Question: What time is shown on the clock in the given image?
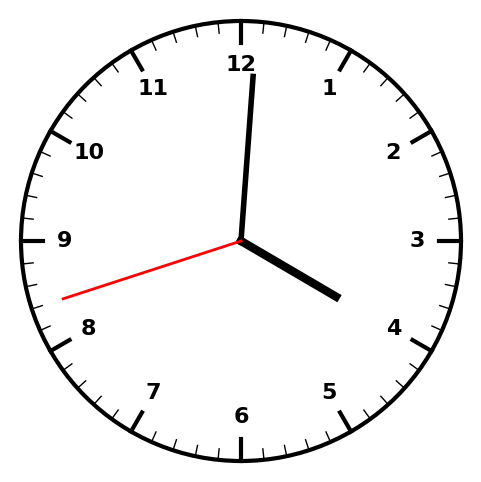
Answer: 04:00:42